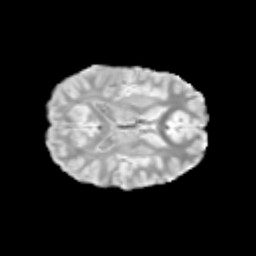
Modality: T2w
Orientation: axial
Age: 12
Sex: male
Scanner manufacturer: siemens
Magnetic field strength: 3 T
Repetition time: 3.8 s
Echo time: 0.07 s